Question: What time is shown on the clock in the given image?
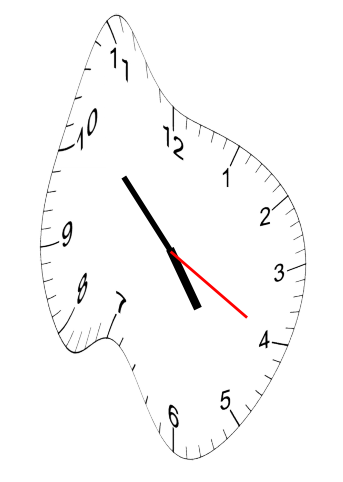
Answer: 04:52:20